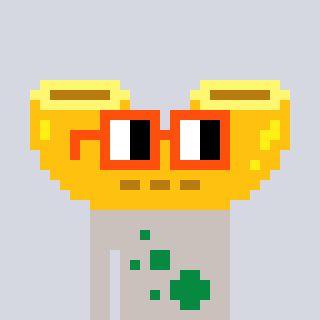
a pixel art character with square orange glasses, a macaroni-shaped head and a foggrey-colored body on a cool background